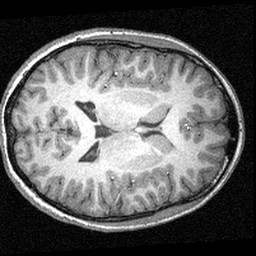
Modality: T1w
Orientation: axial
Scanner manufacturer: siemens
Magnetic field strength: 3 T
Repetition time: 1.57 s
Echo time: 0.00304 s